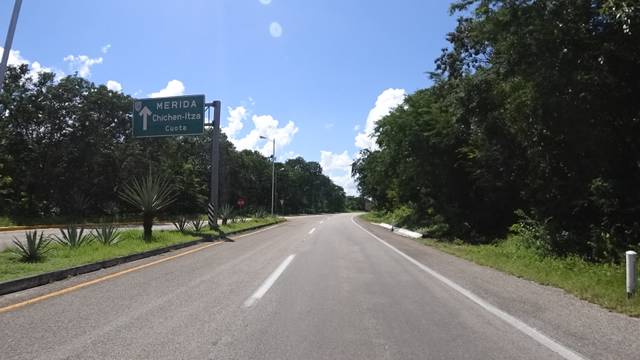
Region: Mexico
Coordinates: 20.745, -88.232